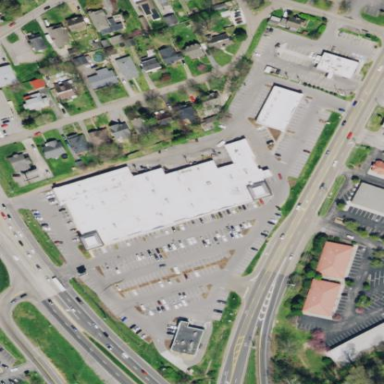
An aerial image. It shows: Retail area.